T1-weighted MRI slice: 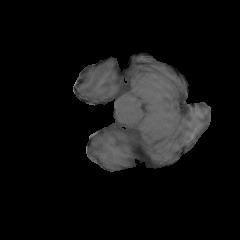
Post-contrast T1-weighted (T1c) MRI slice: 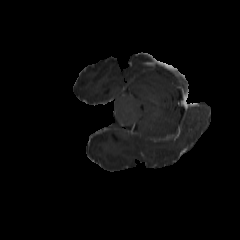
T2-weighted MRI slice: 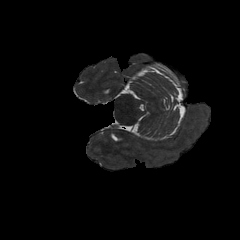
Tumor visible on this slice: no